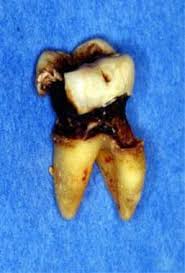
Condition: Tooth Discoloration